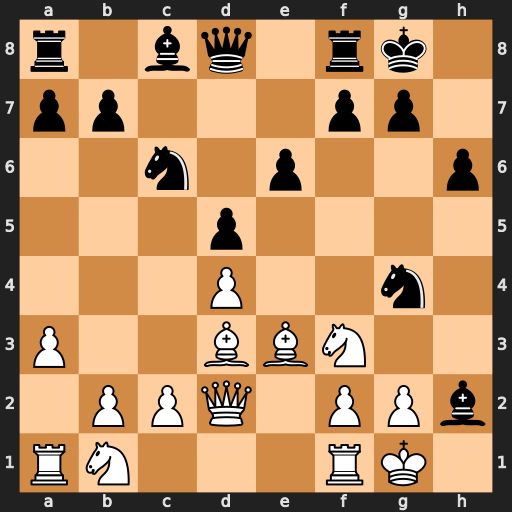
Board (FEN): r1bq1rk1/pp3pp1/2n1p2p/3p4/3P2n1/P2BBN2/1PPQ1PPb/RN3RK1
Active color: w
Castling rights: -
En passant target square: -
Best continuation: Nxh2 Nxh2 Kxh2